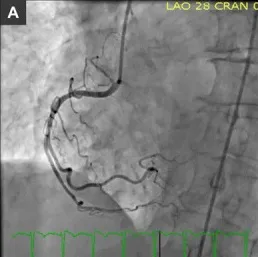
Coronary artery catheterization revealed a. Dominant right coronary artery.
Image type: radiology (ultrasound)